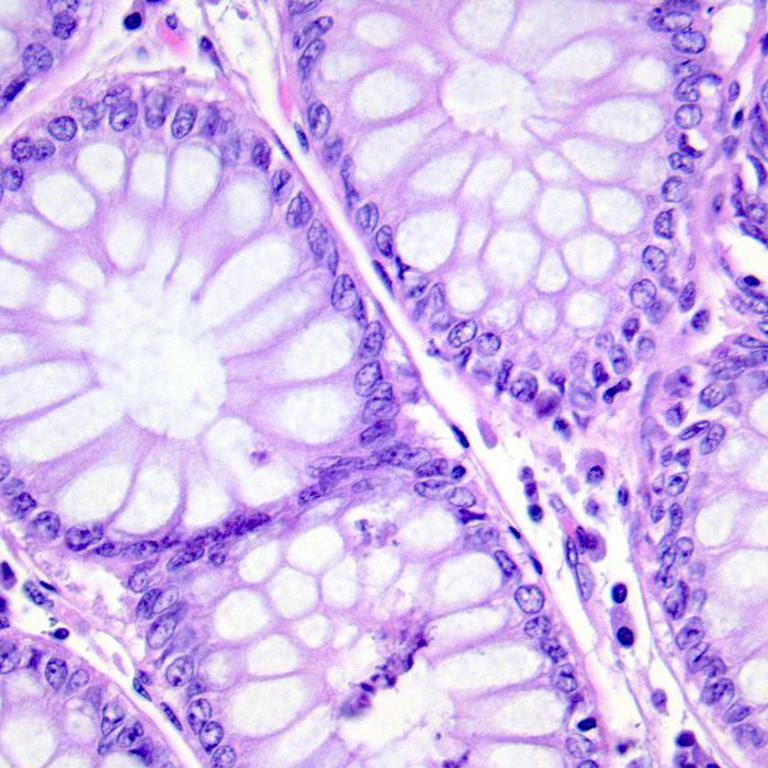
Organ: colon
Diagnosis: benign